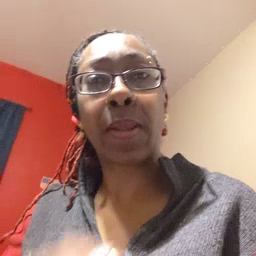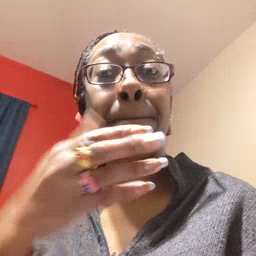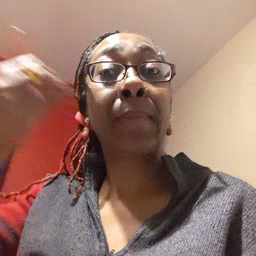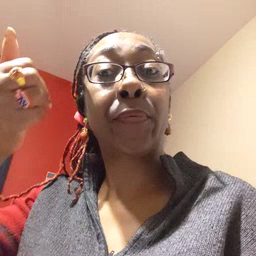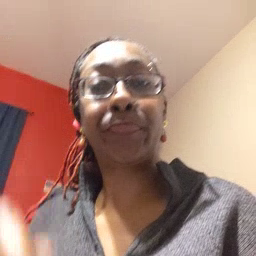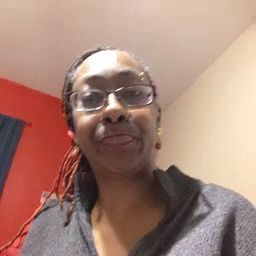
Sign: better